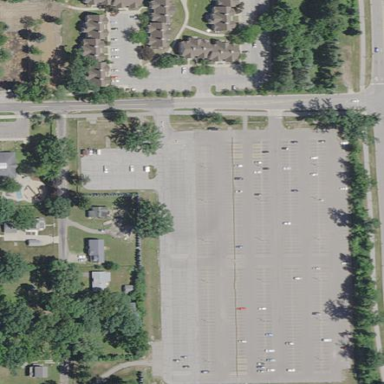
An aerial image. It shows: Parking area with surface.